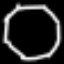
Label: octagon